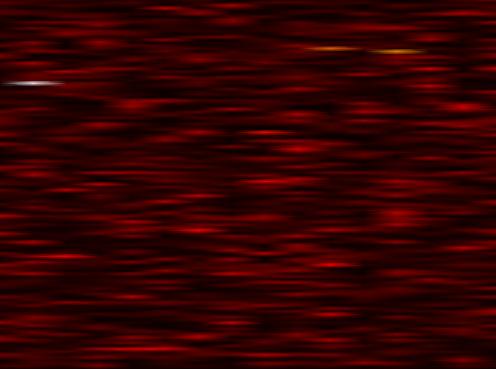
Label: FBMC